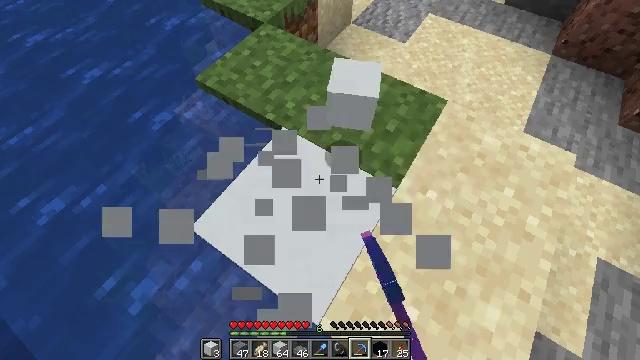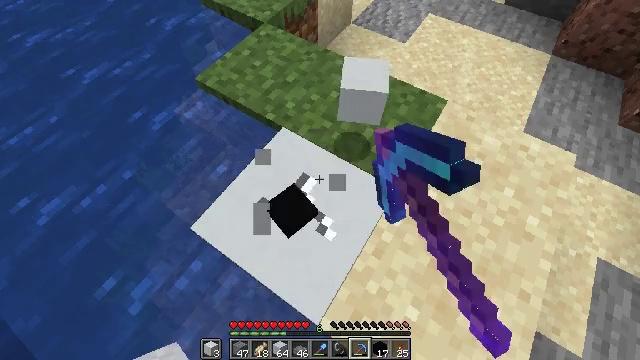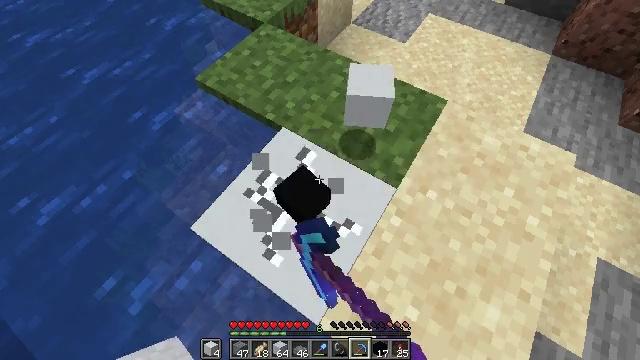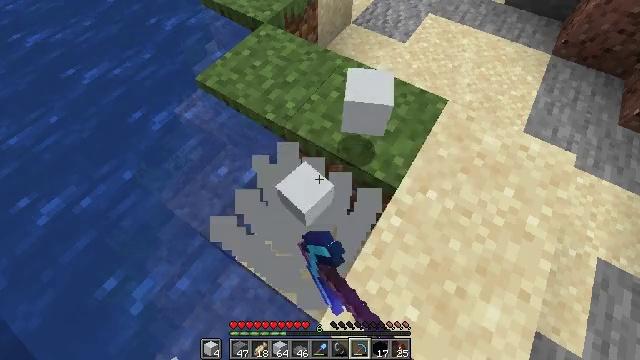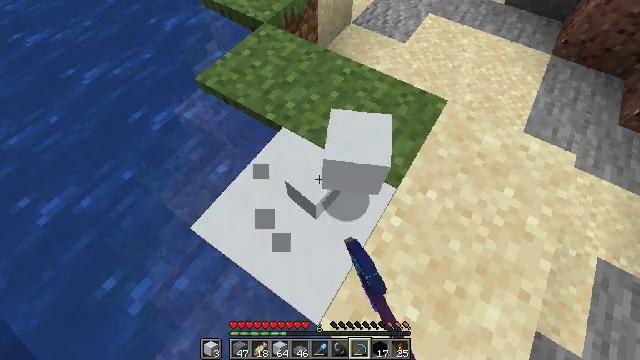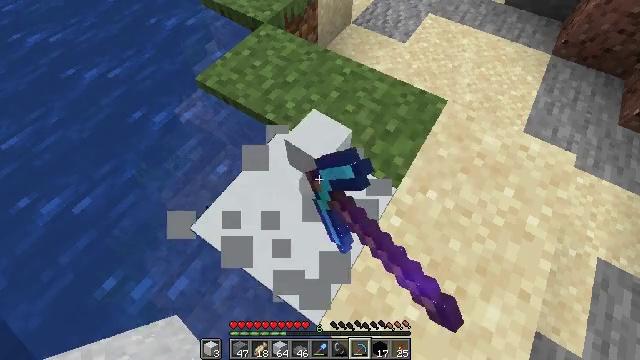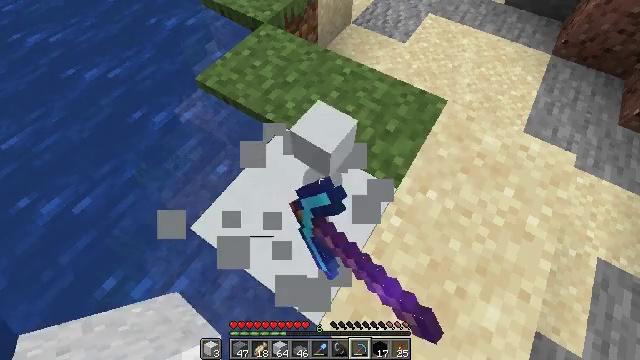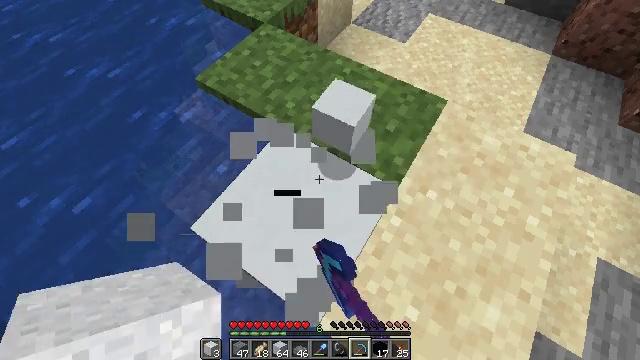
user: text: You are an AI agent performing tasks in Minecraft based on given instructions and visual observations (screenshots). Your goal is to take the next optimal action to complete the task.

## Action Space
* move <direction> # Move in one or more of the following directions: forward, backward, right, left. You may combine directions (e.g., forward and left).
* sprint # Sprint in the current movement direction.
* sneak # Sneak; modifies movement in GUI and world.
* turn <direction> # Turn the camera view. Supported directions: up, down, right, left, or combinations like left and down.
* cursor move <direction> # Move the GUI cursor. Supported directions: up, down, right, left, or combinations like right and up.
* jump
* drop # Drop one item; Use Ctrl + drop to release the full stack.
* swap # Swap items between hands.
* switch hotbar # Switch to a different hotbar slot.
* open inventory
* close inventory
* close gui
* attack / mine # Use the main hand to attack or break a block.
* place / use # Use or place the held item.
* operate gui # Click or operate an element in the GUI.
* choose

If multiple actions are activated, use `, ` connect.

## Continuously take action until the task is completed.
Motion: motion action
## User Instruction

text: Attack the white concrete block to obtain it.
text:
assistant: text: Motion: attack / mine and use / place
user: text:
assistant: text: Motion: attack / mine and use / place
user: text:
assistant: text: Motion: attack / mine and use / place
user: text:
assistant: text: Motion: attack / mine and use / place
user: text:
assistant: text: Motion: attack / mine and use / place
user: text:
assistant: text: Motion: attack / mine and use / place
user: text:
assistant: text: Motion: attack / mine and use / place
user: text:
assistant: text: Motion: attack / mine and use / place